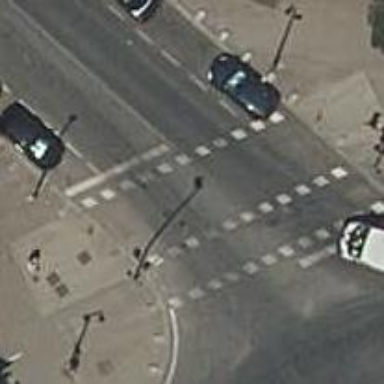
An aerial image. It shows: Crossing with traffic signals.